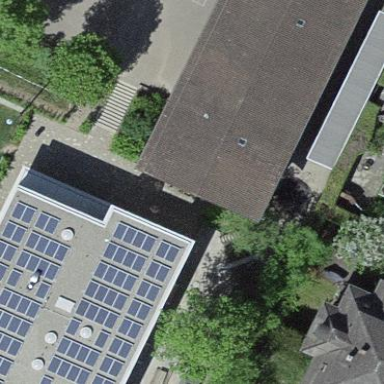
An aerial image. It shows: School building with gabled roof.